Interaction volume radius: 10 \u00c5
Interaction volume height: 15 \u00c5
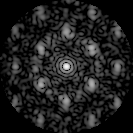
Disorder parameter: 0.5486